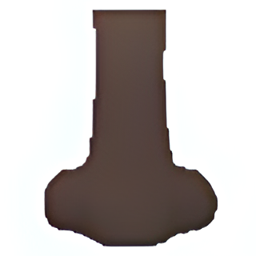
Name: nose
Emoji: 👃🏿
Group: People & Body
Sub-group: body-parts